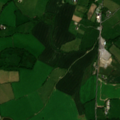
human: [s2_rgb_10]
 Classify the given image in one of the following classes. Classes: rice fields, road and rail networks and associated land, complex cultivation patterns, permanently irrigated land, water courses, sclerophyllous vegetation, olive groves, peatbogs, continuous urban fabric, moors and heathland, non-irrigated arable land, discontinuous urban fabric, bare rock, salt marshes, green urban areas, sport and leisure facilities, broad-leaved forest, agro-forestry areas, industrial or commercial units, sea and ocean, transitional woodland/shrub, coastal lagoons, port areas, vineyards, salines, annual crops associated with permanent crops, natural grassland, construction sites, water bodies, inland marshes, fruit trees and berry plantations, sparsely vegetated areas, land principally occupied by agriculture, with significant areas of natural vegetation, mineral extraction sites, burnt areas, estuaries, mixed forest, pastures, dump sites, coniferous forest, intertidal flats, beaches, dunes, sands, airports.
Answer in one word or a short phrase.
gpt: non-irrigated arable land, pastures, complex cultivation patterns